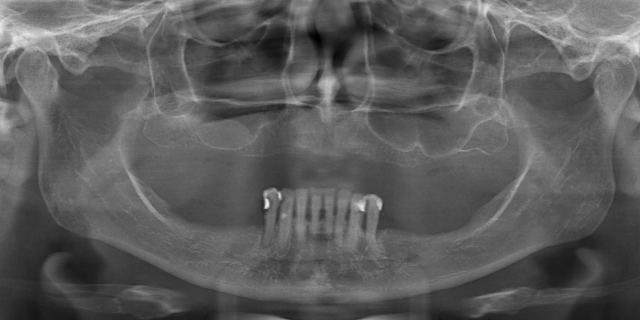
adult